Chest X-ray. View position: AP
Patient age: 64
Patient sex: M
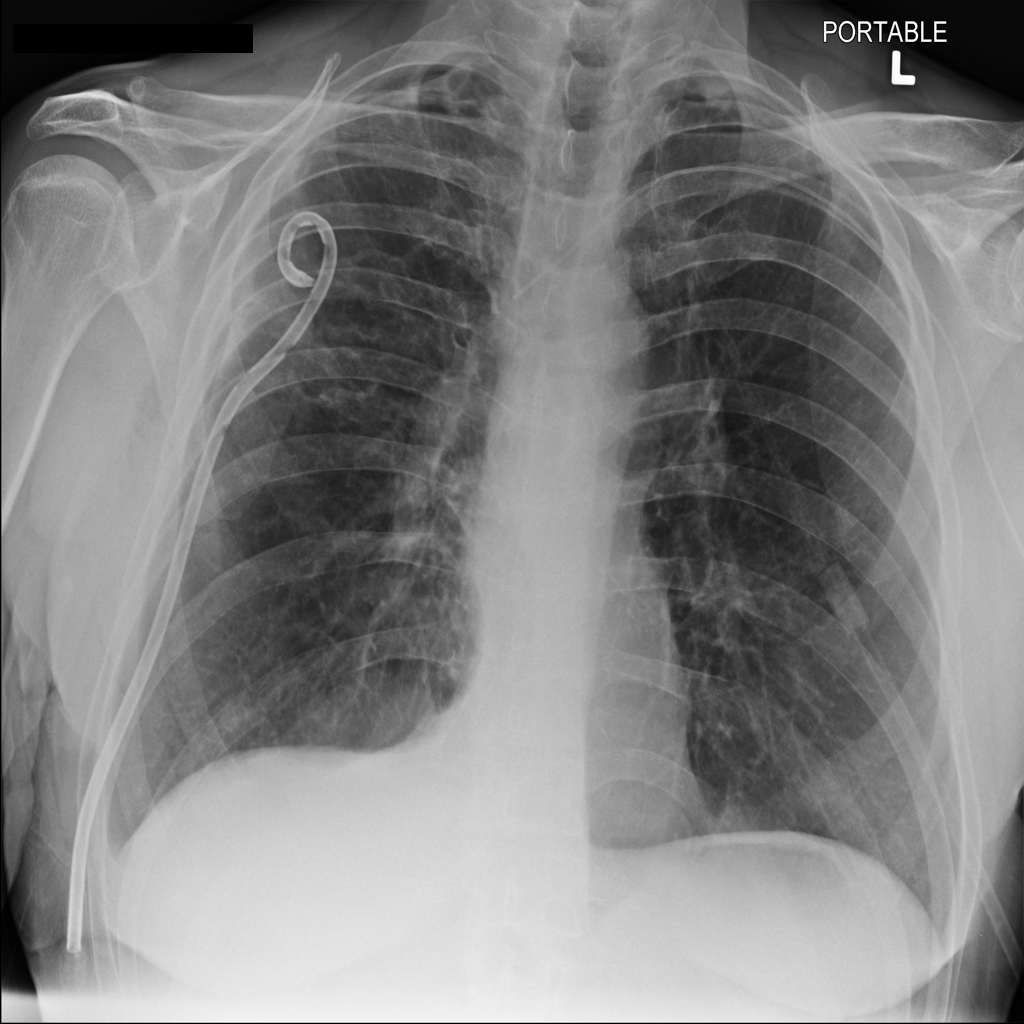
Finding: Pneumothorax